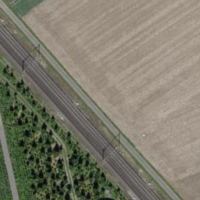
EUNIS habitat code: 52
Species observed at this site:
Silene dioica